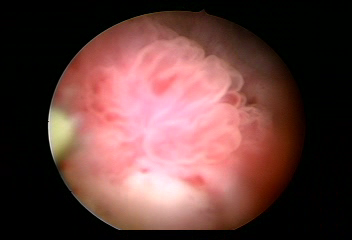
Modality: WLC
Class: Malignant
Subclass: HighGradePapillary
Lesion: L1
Stage: T2
Morphology: Papillary
Bladder cancer association: Yes
Annotated structures: Tumor